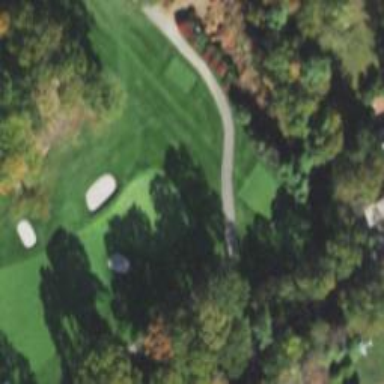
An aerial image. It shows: View of golf hole.